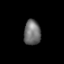
Tissue: lung
Cell type: Pericytes
Senescence score: 0.5663
Nuclear area (px): 410
Mean DAPI intensity: 111.963